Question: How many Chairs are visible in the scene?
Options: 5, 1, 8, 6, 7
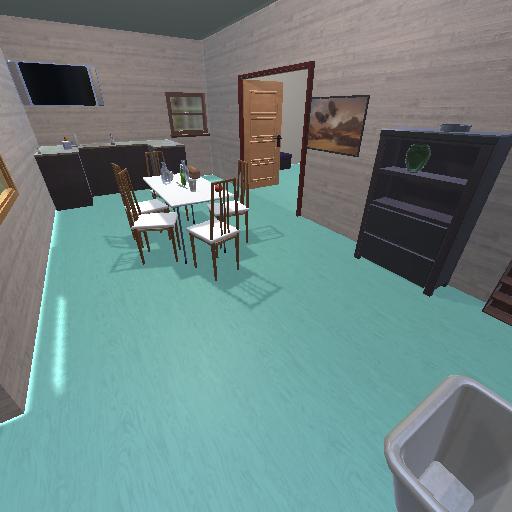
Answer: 5